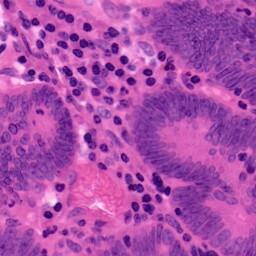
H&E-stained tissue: Colon